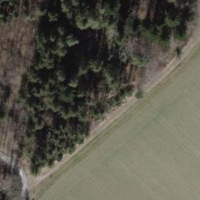
EUNIS habitat code: 44
Species observed at this site:
Prunus padus